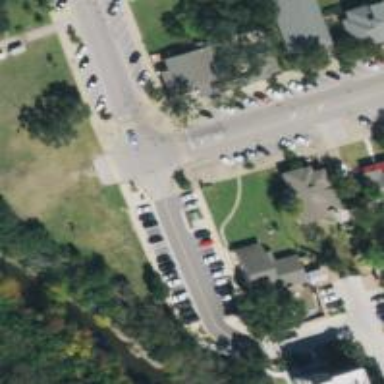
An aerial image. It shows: Residential road with separate asphalt sidewalk.